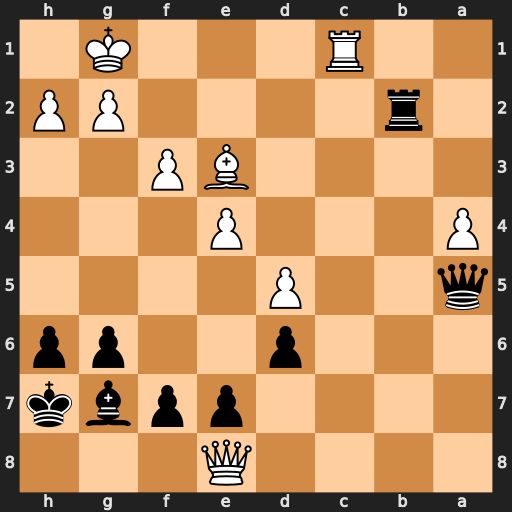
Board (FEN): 4Q3/4ppbk/3p2pp/q2P4/P3P3/4BP2/1r4PP/2R3K1
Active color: b
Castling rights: -
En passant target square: -
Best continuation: Re2 Qb5 Qxb5 axb5 Rxe3